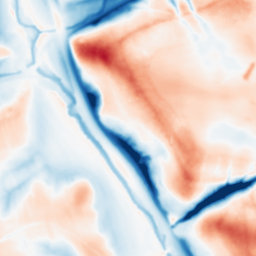
Category: multiscale
Decomposition family: dog_multiscale
Decomposition parameters: sigma_ratio: 2
n_scales: 4
base_sigma: 1
Upsampling method: quintic
Upsampling parameters: scale: 2
Upsampling scale: 2